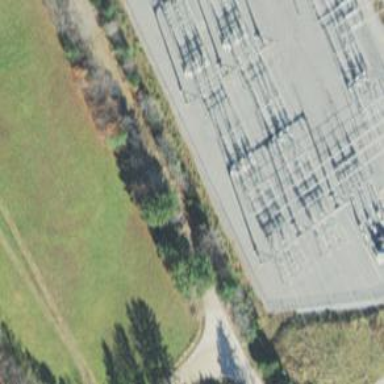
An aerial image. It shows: Switch used for power control.